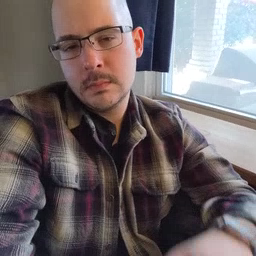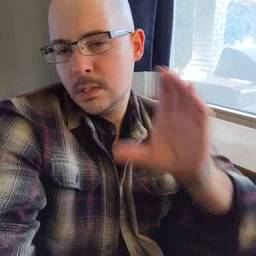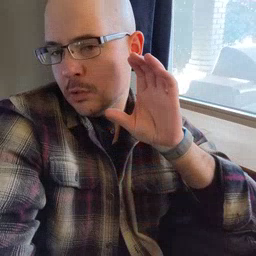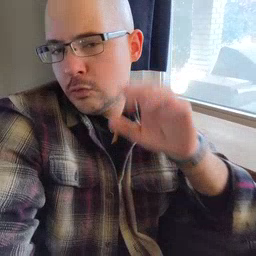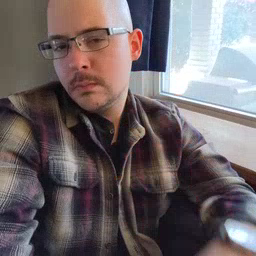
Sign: hear